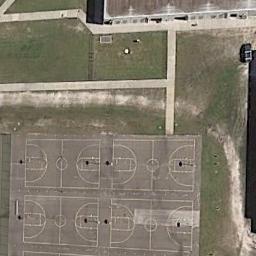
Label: basketball_court